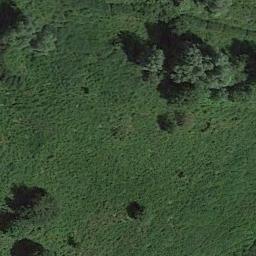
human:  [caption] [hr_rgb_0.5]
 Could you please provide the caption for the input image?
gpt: This meadow has dense grasses and some trees .

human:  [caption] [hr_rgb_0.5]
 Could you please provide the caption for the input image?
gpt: Many trees are on the meadow .

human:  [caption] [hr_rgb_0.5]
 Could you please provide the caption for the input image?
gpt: There are many green trees on the green grass .

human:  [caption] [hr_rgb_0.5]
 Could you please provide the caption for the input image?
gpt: The entire image is dominated by grass .

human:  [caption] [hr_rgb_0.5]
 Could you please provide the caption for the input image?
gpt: There are some green trees on the green meadow .